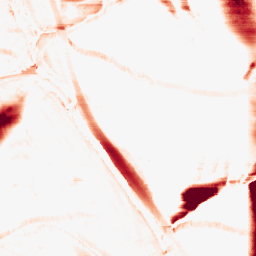
Category: morphological
Decomposition family: morphological_rect
Decomposition parameters: operation: opening
width: 50
height: 10
Upsampling method: regularized
Upsampling parameters: scale: 4
lambda_reg: 0.01
Upsampling scale: 4